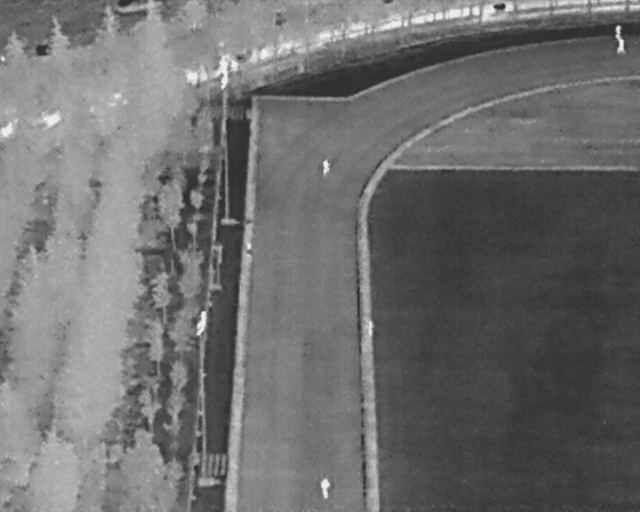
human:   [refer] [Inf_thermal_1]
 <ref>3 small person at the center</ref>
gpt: <box>[[49, 31, 51, 33, 2], [37, 48, 40, 49, 2], [56, 63, 59, 64, 2]]</box>

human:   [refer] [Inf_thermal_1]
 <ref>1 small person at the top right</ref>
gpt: <box>[[95, 8, 98, 9, 2]]</box>